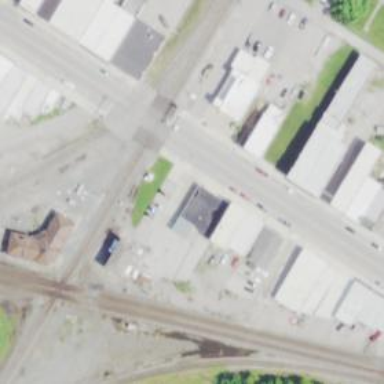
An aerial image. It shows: Railway crossing.